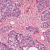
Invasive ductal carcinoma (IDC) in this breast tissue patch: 1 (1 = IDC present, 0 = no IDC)